Aerial crown-view tile of a tropical tree (Barro Colorado Island, Panama), acquired 20250715:
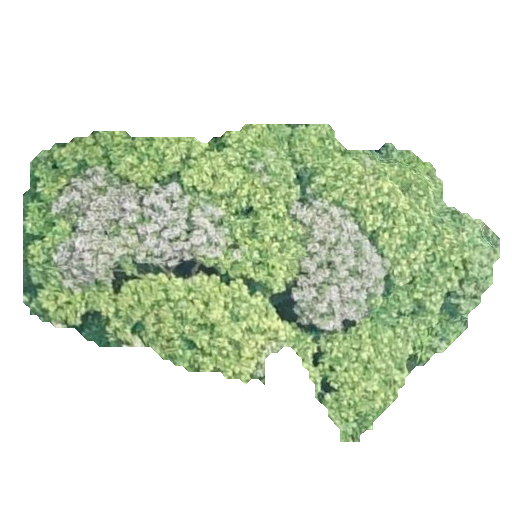
Species: Dipteryx oleifera
GBIF accepted scientific name: Dipteryx oleifera
Crown area: 148.063 m²